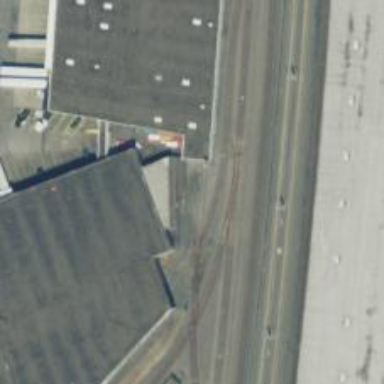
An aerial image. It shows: Railway siding with rails.